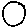
Label: circle